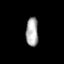
Tissue: prostate
Cell type: T cells
Senescence score: 0.3387
Nuclear area (px): 347
Mean DAPI intensity: 171.487